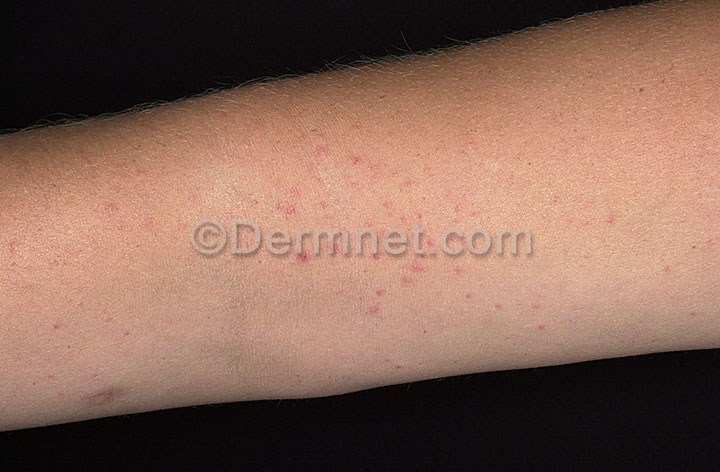
Disease: Exanthems and Drug Eruptions